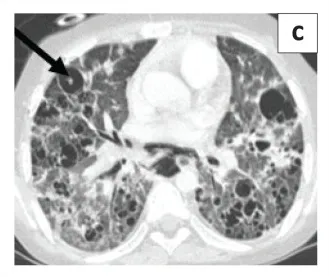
Contrast-enhanced CT chest axial.
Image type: radiology (ct)